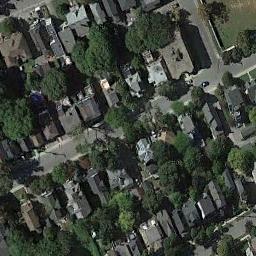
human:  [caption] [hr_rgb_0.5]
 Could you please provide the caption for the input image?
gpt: The medium residential is next to the road and some trees .

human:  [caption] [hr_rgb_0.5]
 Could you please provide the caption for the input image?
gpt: Many trees and buildings are in medium residential area .

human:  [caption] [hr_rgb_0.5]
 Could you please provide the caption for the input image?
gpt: There are trees of different colors next to the medium-sized houses .

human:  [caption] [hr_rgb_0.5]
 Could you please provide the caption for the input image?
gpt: The dense medium residential area has lots of neatly arranged houses and some trees are among these houses .

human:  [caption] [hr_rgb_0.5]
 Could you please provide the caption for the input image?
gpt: There are many green trees and buildings on the medium residential area .